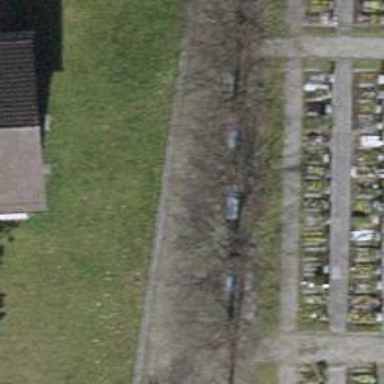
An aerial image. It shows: Bench for seating.